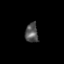
Tissue: prostate
Cell type: T cells
Senescence score: 0.2974
Nuclear area (px): 244
Mean DAPI intensity: 85.078